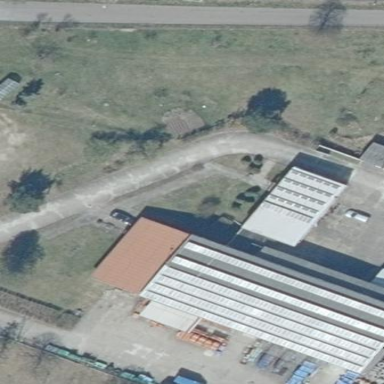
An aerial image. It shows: Industrial building.